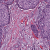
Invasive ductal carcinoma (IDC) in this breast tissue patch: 0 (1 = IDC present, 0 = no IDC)